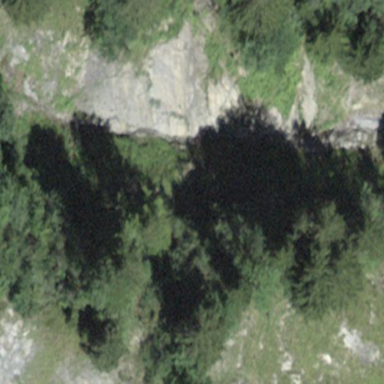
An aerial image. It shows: Landscape of bare rock.